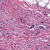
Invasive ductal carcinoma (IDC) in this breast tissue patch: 1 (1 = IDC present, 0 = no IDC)